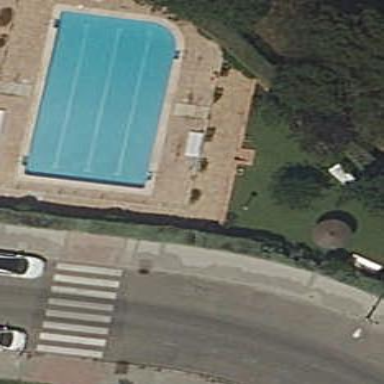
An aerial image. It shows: Swimming pool located in leisure land.